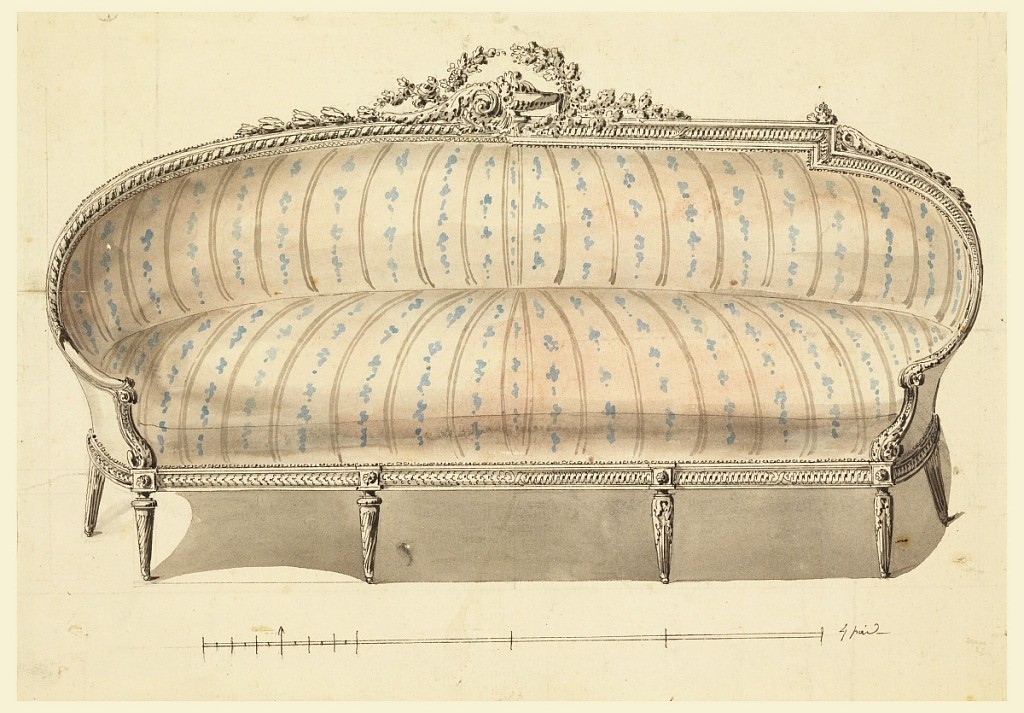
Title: Design for Sofa, with Alternative Suggestions
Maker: Richard de Lalonde, French, active 1780–96
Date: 1780
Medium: Pen and black ink, brush and wash, pink and blue watercolor, graphite on heavy white laid paper
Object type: Drawing
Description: Sofa design in Louis XIV style. Alternative decoration at top rail shows a cornucopia and beading at left, urn and floral design at right. The legs show alternative scroll and leaf design. Sofa is referred to a as a "canapé a joues." Upholstery, dusty pink stripes interspersed with blue floral motif. Scale at bottom: 4 pied.